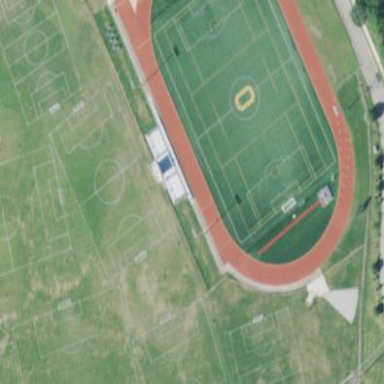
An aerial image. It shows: Soccer pitch for outdoor sports and leisure activities.